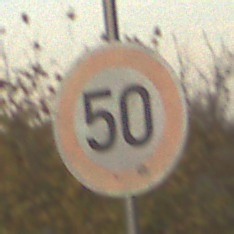
Verkehrszeichen: Geschwindigkeit50
Umgebung: Outdoor, Nature
Tageszeit: SunriseSunset
Wetter: PartlyCloudy
Licht: Natural
Jahreszeit: NotSpecified
Kontrast: LowContrast